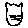
Label: cat